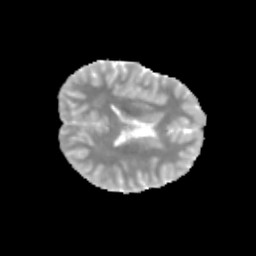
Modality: MD
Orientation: axial
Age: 12
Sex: male
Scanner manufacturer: siemens
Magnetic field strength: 3 T
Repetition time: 3.8 s
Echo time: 0.07 s